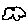
Label: cloud